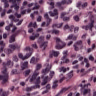
Metastatic tissue present: no